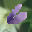
Label: 6